Question: I am setting up a load test controller and agents. I followed these guidelines:
- <URL>
Setting up the controller and agents was quite straightforward. Both of these services run under a local user named "LoadTest" which is member of the local Administrators group.
As the next step, <URL>, I added a new "Test Settings" file to the solution items of my Visual Studio 2010 solution. Thereby I fail when trying to define the controller to be used in the Roles tab:

I entered "localhost:6901" as the controller, then a warning icon appeared to the right. If I hover over that, it says:
> Cannot connect with controller 'localhost'. If the controller service is not started you may be able to start it by clicking the restart rig button.The following error was received:
You do not have the appropriate permissions to perform this action.
I am running Visual Studio in my personal user account, which is different to the user that runs the test controller ("LoadTest"). But I reckon that this should be the normal usage scenario. Further, me as well as the "LoadTest" user are members of the administrators group.
Can anybody tell me why this wouldn't work?
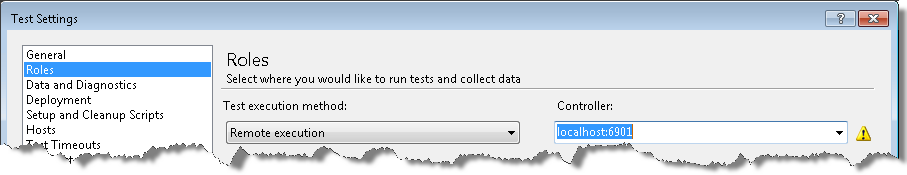
Answer: I found the "<URL>" which says:
> 2.2.1. Permissions: Test Controller not connected to TFS server:- - - - -
Even though my personal user account already in the local Administrators group, this seems not to suffice though. So I added the user to the TeamTestControllerUsers group, too, and that fixed it.